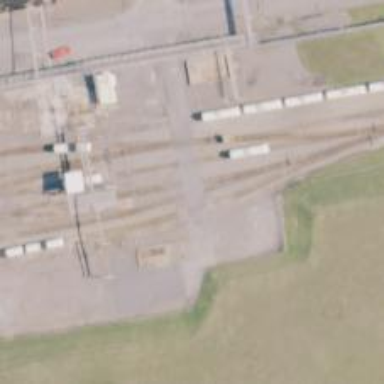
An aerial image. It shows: Railway spur service.